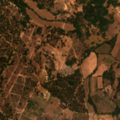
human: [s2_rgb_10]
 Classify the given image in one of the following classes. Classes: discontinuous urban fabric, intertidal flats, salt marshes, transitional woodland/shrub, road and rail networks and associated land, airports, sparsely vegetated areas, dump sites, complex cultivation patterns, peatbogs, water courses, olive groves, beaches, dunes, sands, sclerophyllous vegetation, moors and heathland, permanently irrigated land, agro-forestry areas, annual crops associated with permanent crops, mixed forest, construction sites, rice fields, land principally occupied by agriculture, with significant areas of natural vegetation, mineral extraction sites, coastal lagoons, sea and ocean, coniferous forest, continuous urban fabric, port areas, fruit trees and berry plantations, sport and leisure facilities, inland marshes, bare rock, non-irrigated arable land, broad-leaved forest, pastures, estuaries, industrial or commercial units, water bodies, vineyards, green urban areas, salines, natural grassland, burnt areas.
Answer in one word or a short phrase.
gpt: complex cultivation patterns, agro-forestry areas, mixed forest, transitional woodland/shrub